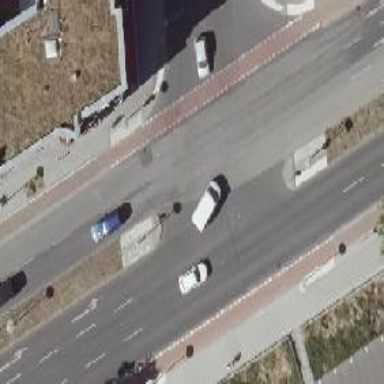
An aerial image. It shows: Unmarked road crossing.